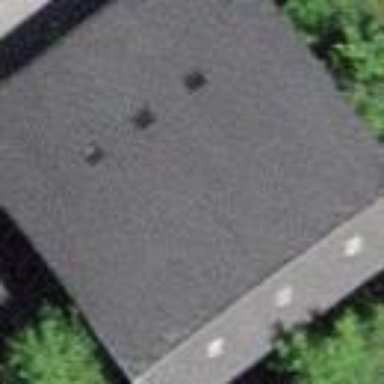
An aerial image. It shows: View of roof of building.